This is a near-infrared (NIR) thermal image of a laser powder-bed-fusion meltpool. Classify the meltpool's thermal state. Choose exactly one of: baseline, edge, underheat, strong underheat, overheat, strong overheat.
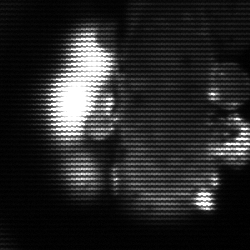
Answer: strong underheat